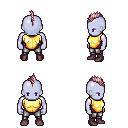
a pixel art fantasy rpg character, male body template, dark elf, purple skin, gold chest armor, metal pants, white blonde mohawk hairstyle, maroon shoes, four views (front, back, left, right), 2x2 character sprite sheet, small pixel art, hard edges, no anti-aliasing